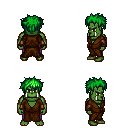
a pixel art fantasy rpg character, male body template, orc, green skin, brown robe, magenta pants, green bedhead hairstyle, cloth bracers, four views (front, back, left, right), 2x2 character sprite sheet, small pixel art, hard edges, no anti-aliasing